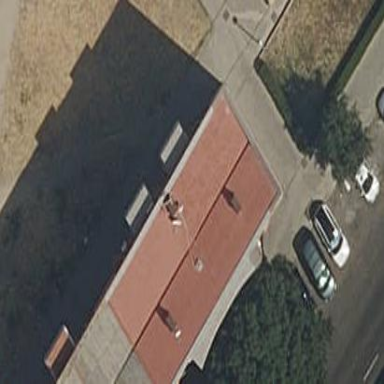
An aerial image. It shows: Hipped-roof building with apartments.